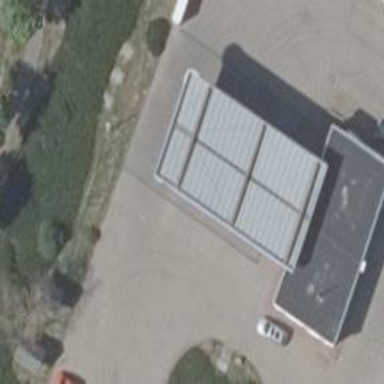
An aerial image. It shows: Fuel station.